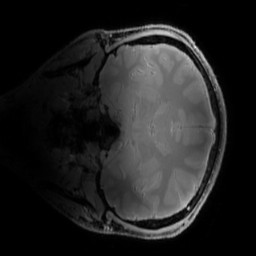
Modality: PDw
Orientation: coronal
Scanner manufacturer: siemens
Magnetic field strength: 6.98 T
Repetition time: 1.34 s
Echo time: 0.00273 s